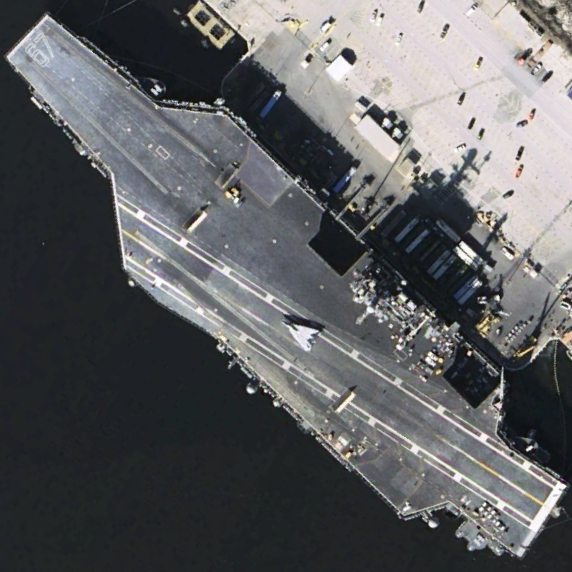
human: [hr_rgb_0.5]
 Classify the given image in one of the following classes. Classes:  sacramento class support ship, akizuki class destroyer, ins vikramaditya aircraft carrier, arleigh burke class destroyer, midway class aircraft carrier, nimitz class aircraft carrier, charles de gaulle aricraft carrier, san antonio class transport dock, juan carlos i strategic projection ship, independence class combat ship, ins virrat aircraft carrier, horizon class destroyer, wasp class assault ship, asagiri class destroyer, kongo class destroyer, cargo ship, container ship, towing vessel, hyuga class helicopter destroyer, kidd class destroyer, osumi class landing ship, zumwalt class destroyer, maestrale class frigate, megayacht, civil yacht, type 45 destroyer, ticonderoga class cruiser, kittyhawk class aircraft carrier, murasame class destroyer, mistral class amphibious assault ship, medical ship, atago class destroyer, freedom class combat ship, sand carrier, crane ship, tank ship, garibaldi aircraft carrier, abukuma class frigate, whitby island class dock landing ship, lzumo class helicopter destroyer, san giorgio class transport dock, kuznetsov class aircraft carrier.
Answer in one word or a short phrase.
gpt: KittyHawk class aircraft carrier